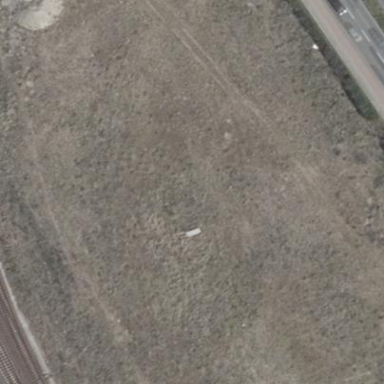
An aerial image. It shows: Roundhouse with historical significance located along the railway.